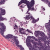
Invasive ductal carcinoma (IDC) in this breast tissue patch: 0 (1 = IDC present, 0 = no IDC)